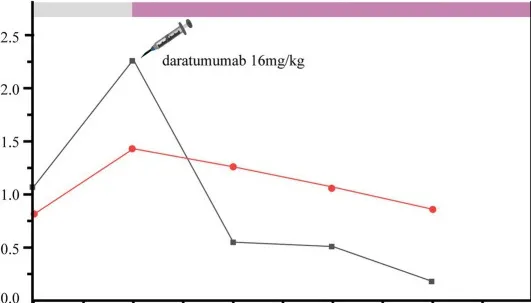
Trends in patient urine protein and serum creatinine changes. PRED, prednisone; VAL, valsartan.
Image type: pathology (masson_trichrome)